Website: crate-barrel
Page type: payment
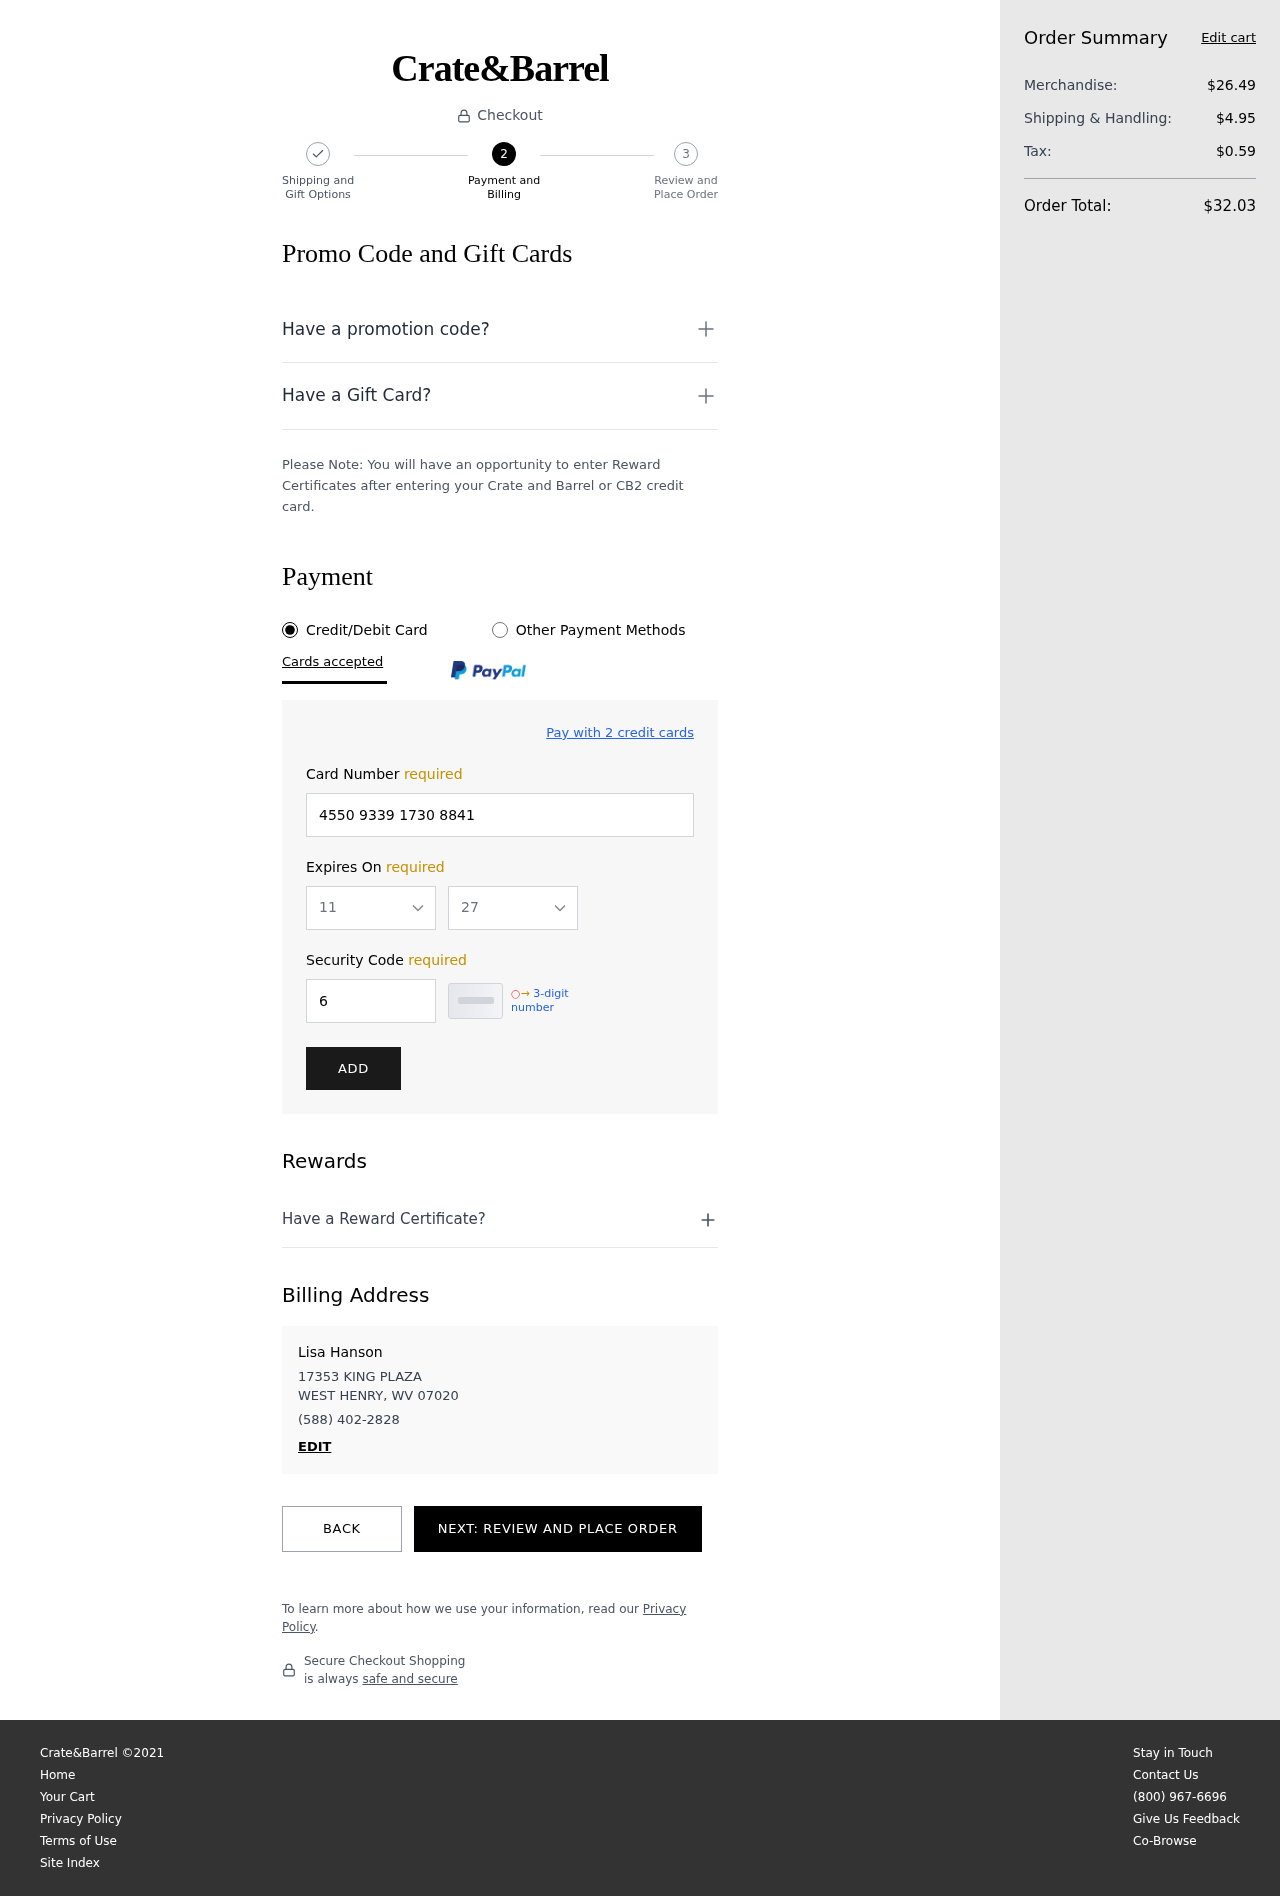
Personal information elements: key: PII_CARD_EXPIRY_MONTH
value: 11
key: PII_CARD_EXPIRY_YEAR
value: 27
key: PII_CITY_STATE_ZIP
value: WEST HENRY, WV 07020
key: PII_FULLNAME
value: Lisa Hanson
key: PII_PHONE
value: (588) 402-2828
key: PII_STREET
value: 17353 KING PLAZA
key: PII_CARD_NUMBER
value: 4550 9339 1730 8841
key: PII_CARD_CVV
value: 667
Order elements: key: ORDER_SUBTOTAL
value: $26.49
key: ORDER_SHIPPING_COST
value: $4.95
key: ORDER_TAX
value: $0.59
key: ORDER_TOTAL
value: $32.03